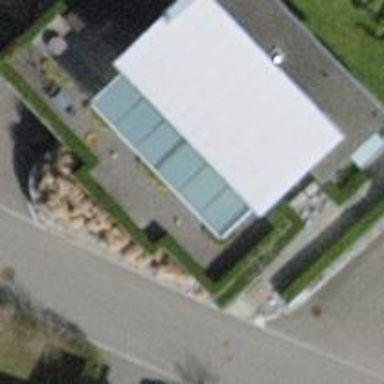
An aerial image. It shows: Detached building.